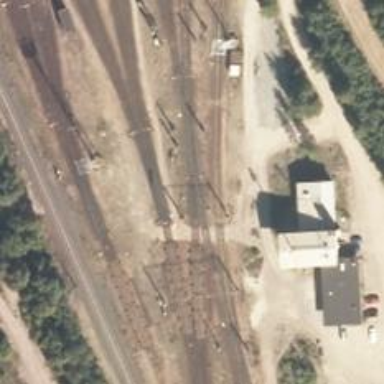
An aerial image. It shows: Railway signal.